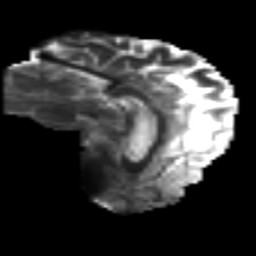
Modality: T2w
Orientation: sagittal
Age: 41
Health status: ill
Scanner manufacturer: philips
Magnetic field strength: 3 T
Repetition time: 9 s
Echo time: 0.127 s